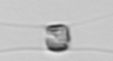
Label: Chaetoceros_similis